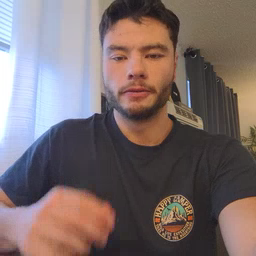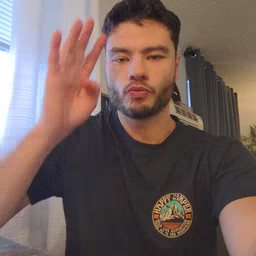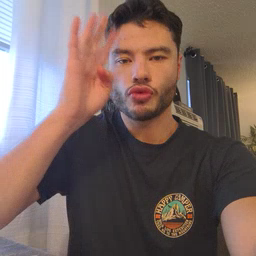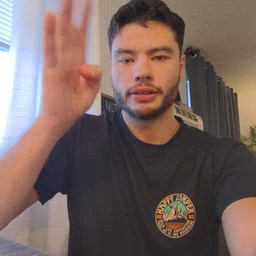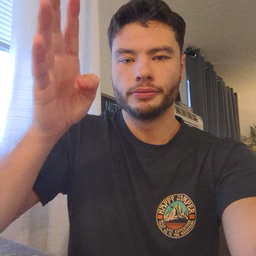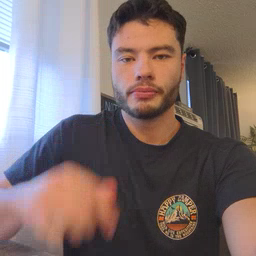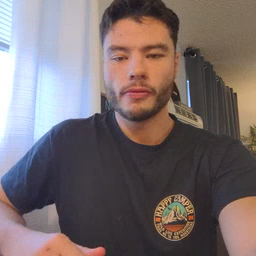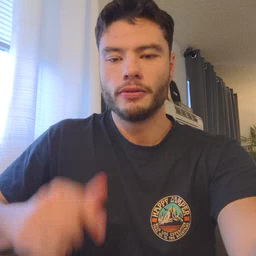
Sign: pretend